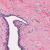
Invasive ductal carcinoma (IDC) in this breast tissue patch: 0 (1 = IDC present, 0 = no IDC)